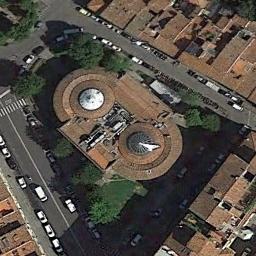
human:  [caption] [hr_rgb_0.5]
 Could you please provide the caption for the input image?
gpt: The church is between the road and some buildings .

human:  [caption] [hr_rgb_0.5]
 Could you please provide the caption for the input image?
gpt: This is a church, Made up of many blue and white houses .

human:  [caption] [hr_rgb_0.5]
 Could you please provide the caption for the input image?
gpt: A cathedral with a brown roof  The main house in the middle of the church has two round roofs  There are many buildings around the church and roads and trees with many cars .

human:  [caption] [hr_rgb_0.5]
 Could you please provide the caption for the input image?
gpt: The church with two circular pointed domes of different colors is surrounded by other buildings and some roads .

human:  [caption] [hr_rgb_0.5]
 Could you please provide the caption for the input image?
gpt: There are many buildings near the church .